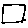
Label: square